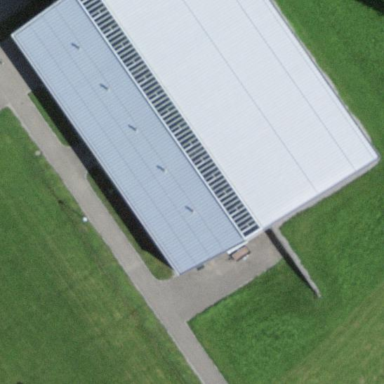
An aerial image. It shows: Sports hall building.